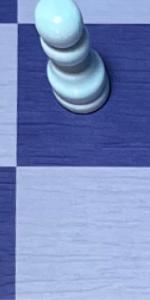
Label: Empty